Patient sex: M
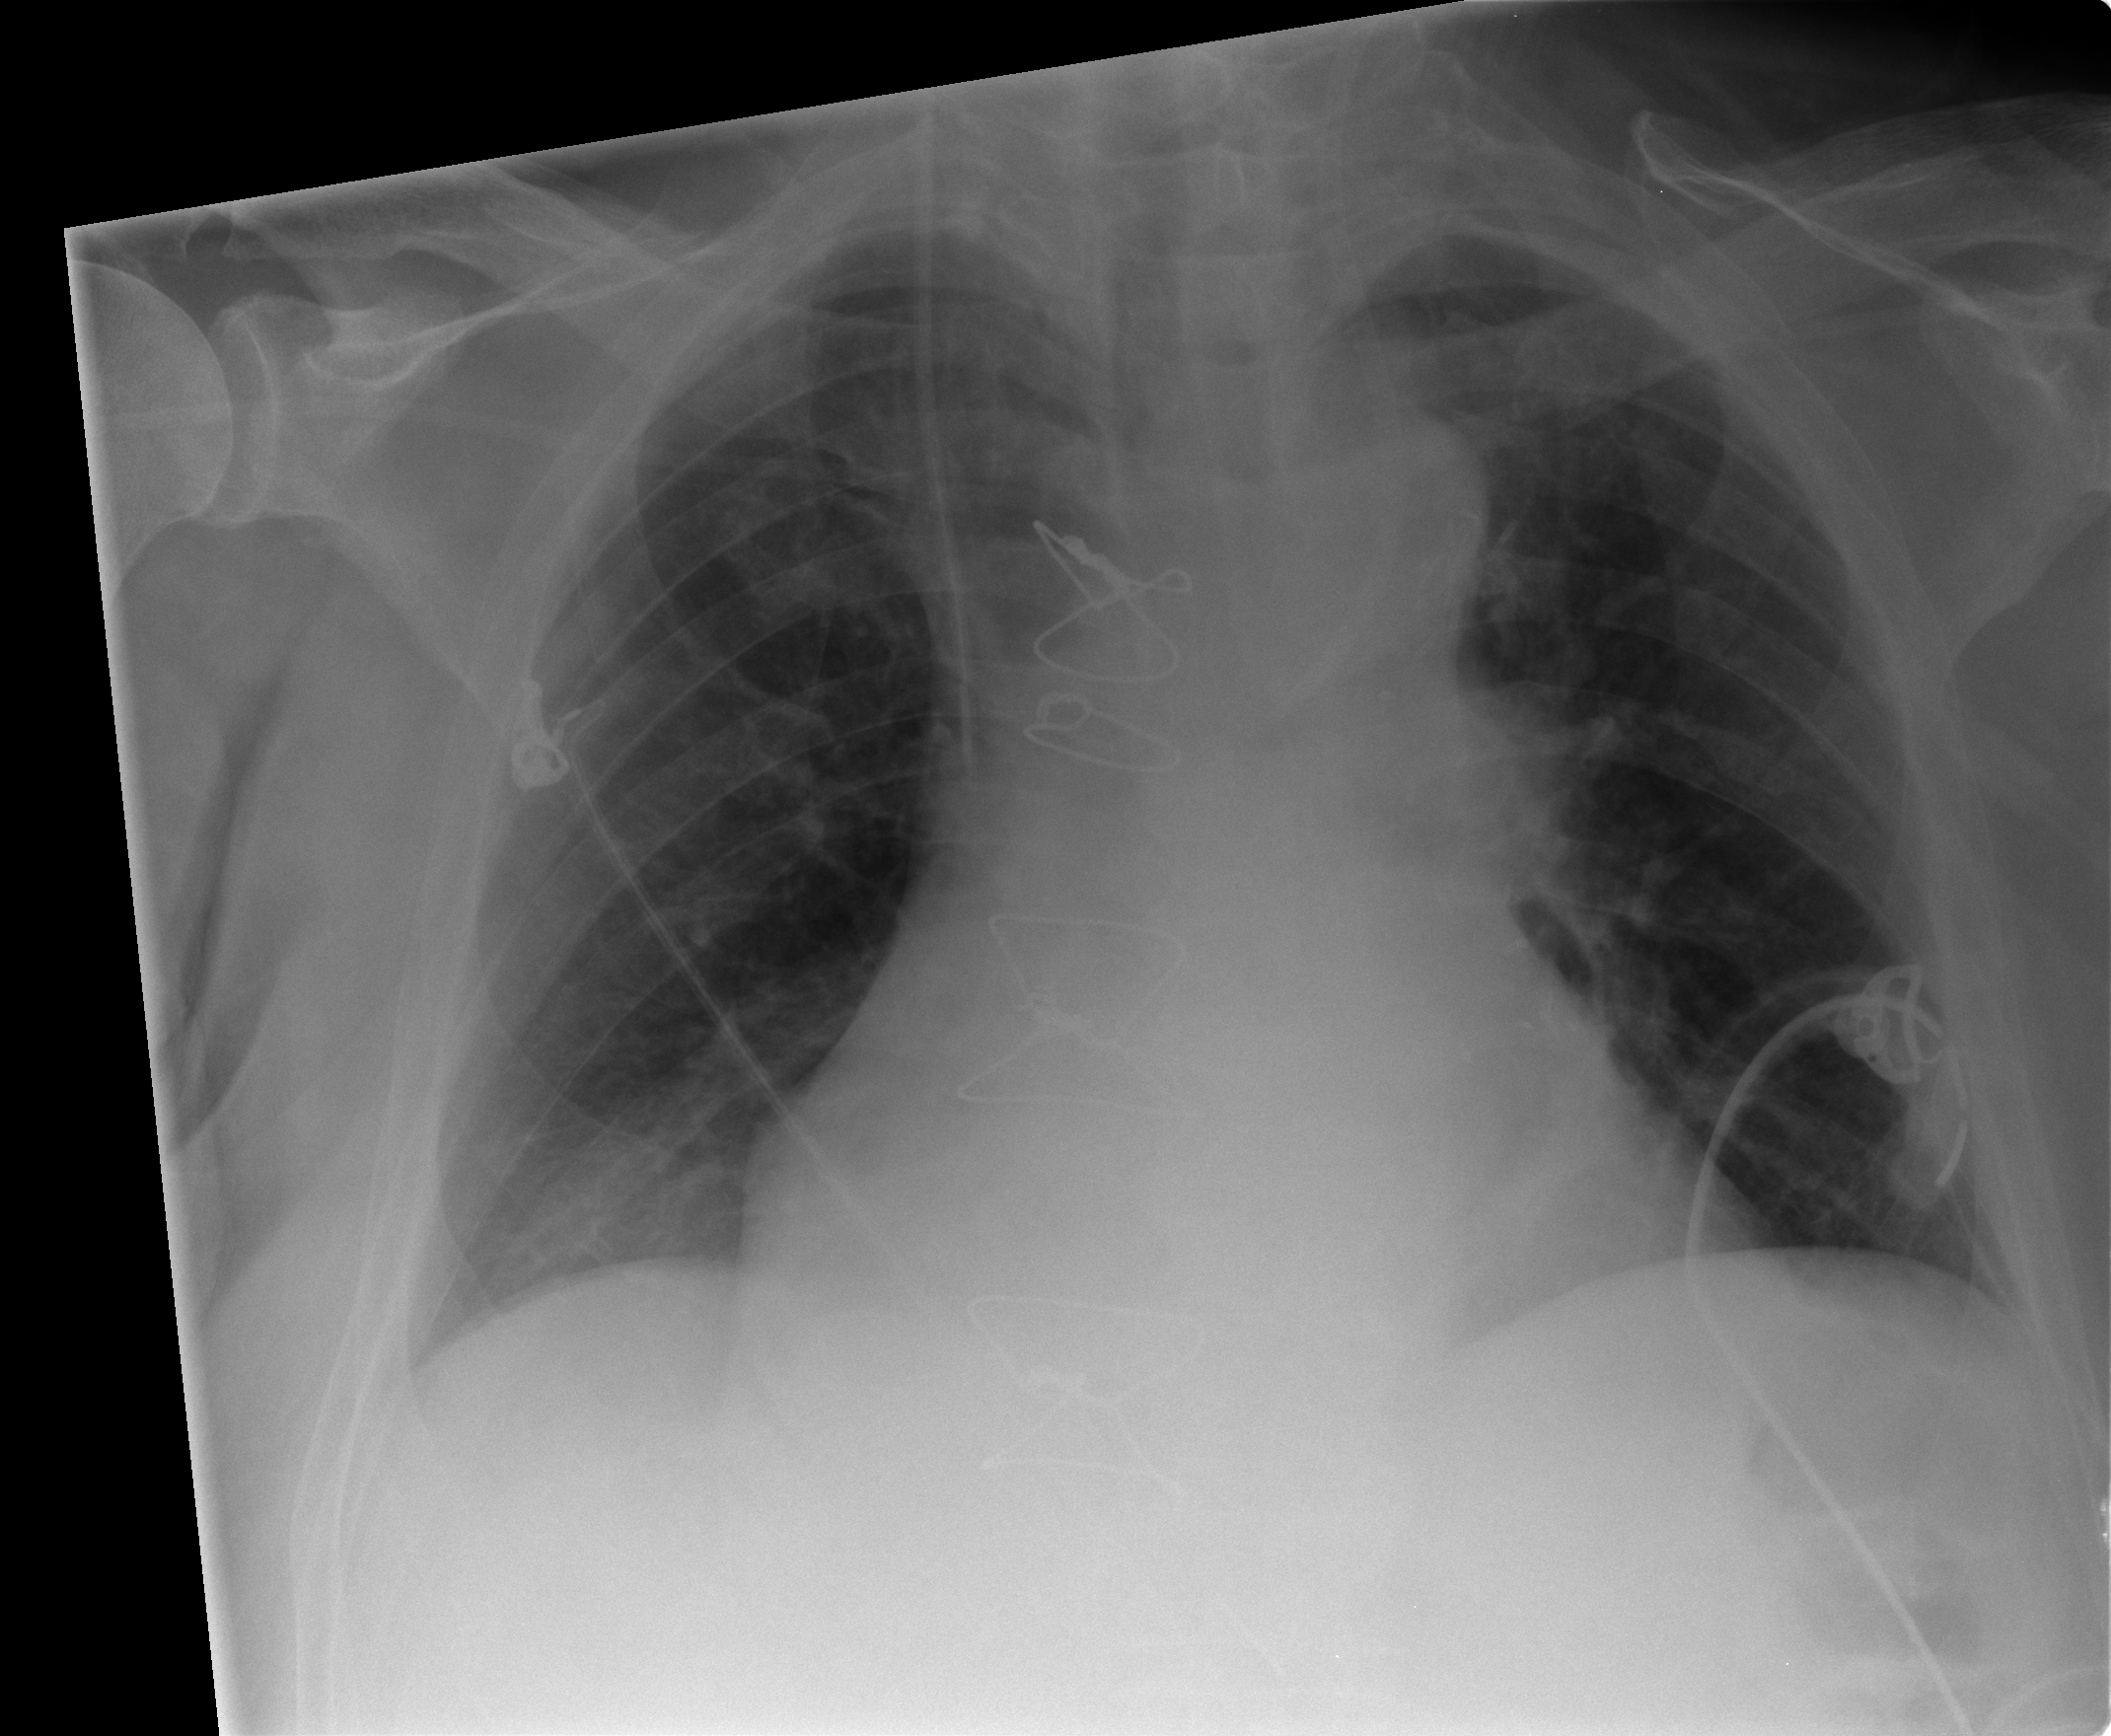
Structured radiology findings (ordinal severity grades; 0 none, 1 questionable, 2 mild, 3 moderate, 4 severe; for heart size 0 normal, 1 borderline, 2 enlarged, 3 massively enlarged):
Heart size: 2
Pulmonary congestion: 0
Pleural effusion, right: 0
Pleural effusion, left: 0
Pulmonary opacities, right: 0
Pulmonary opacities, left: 0
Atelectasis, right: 2
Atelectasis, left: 2